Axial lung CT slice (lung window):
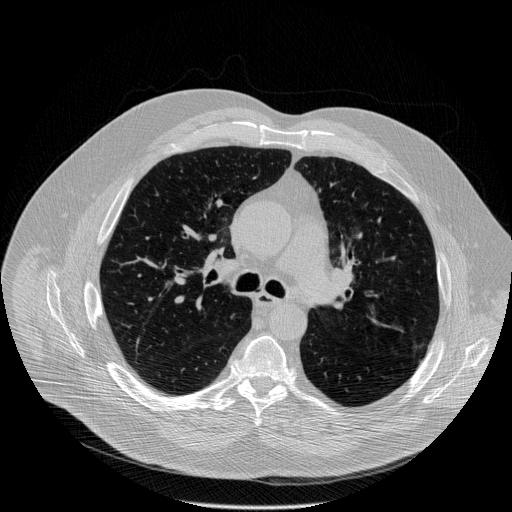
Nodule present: no